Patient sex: M
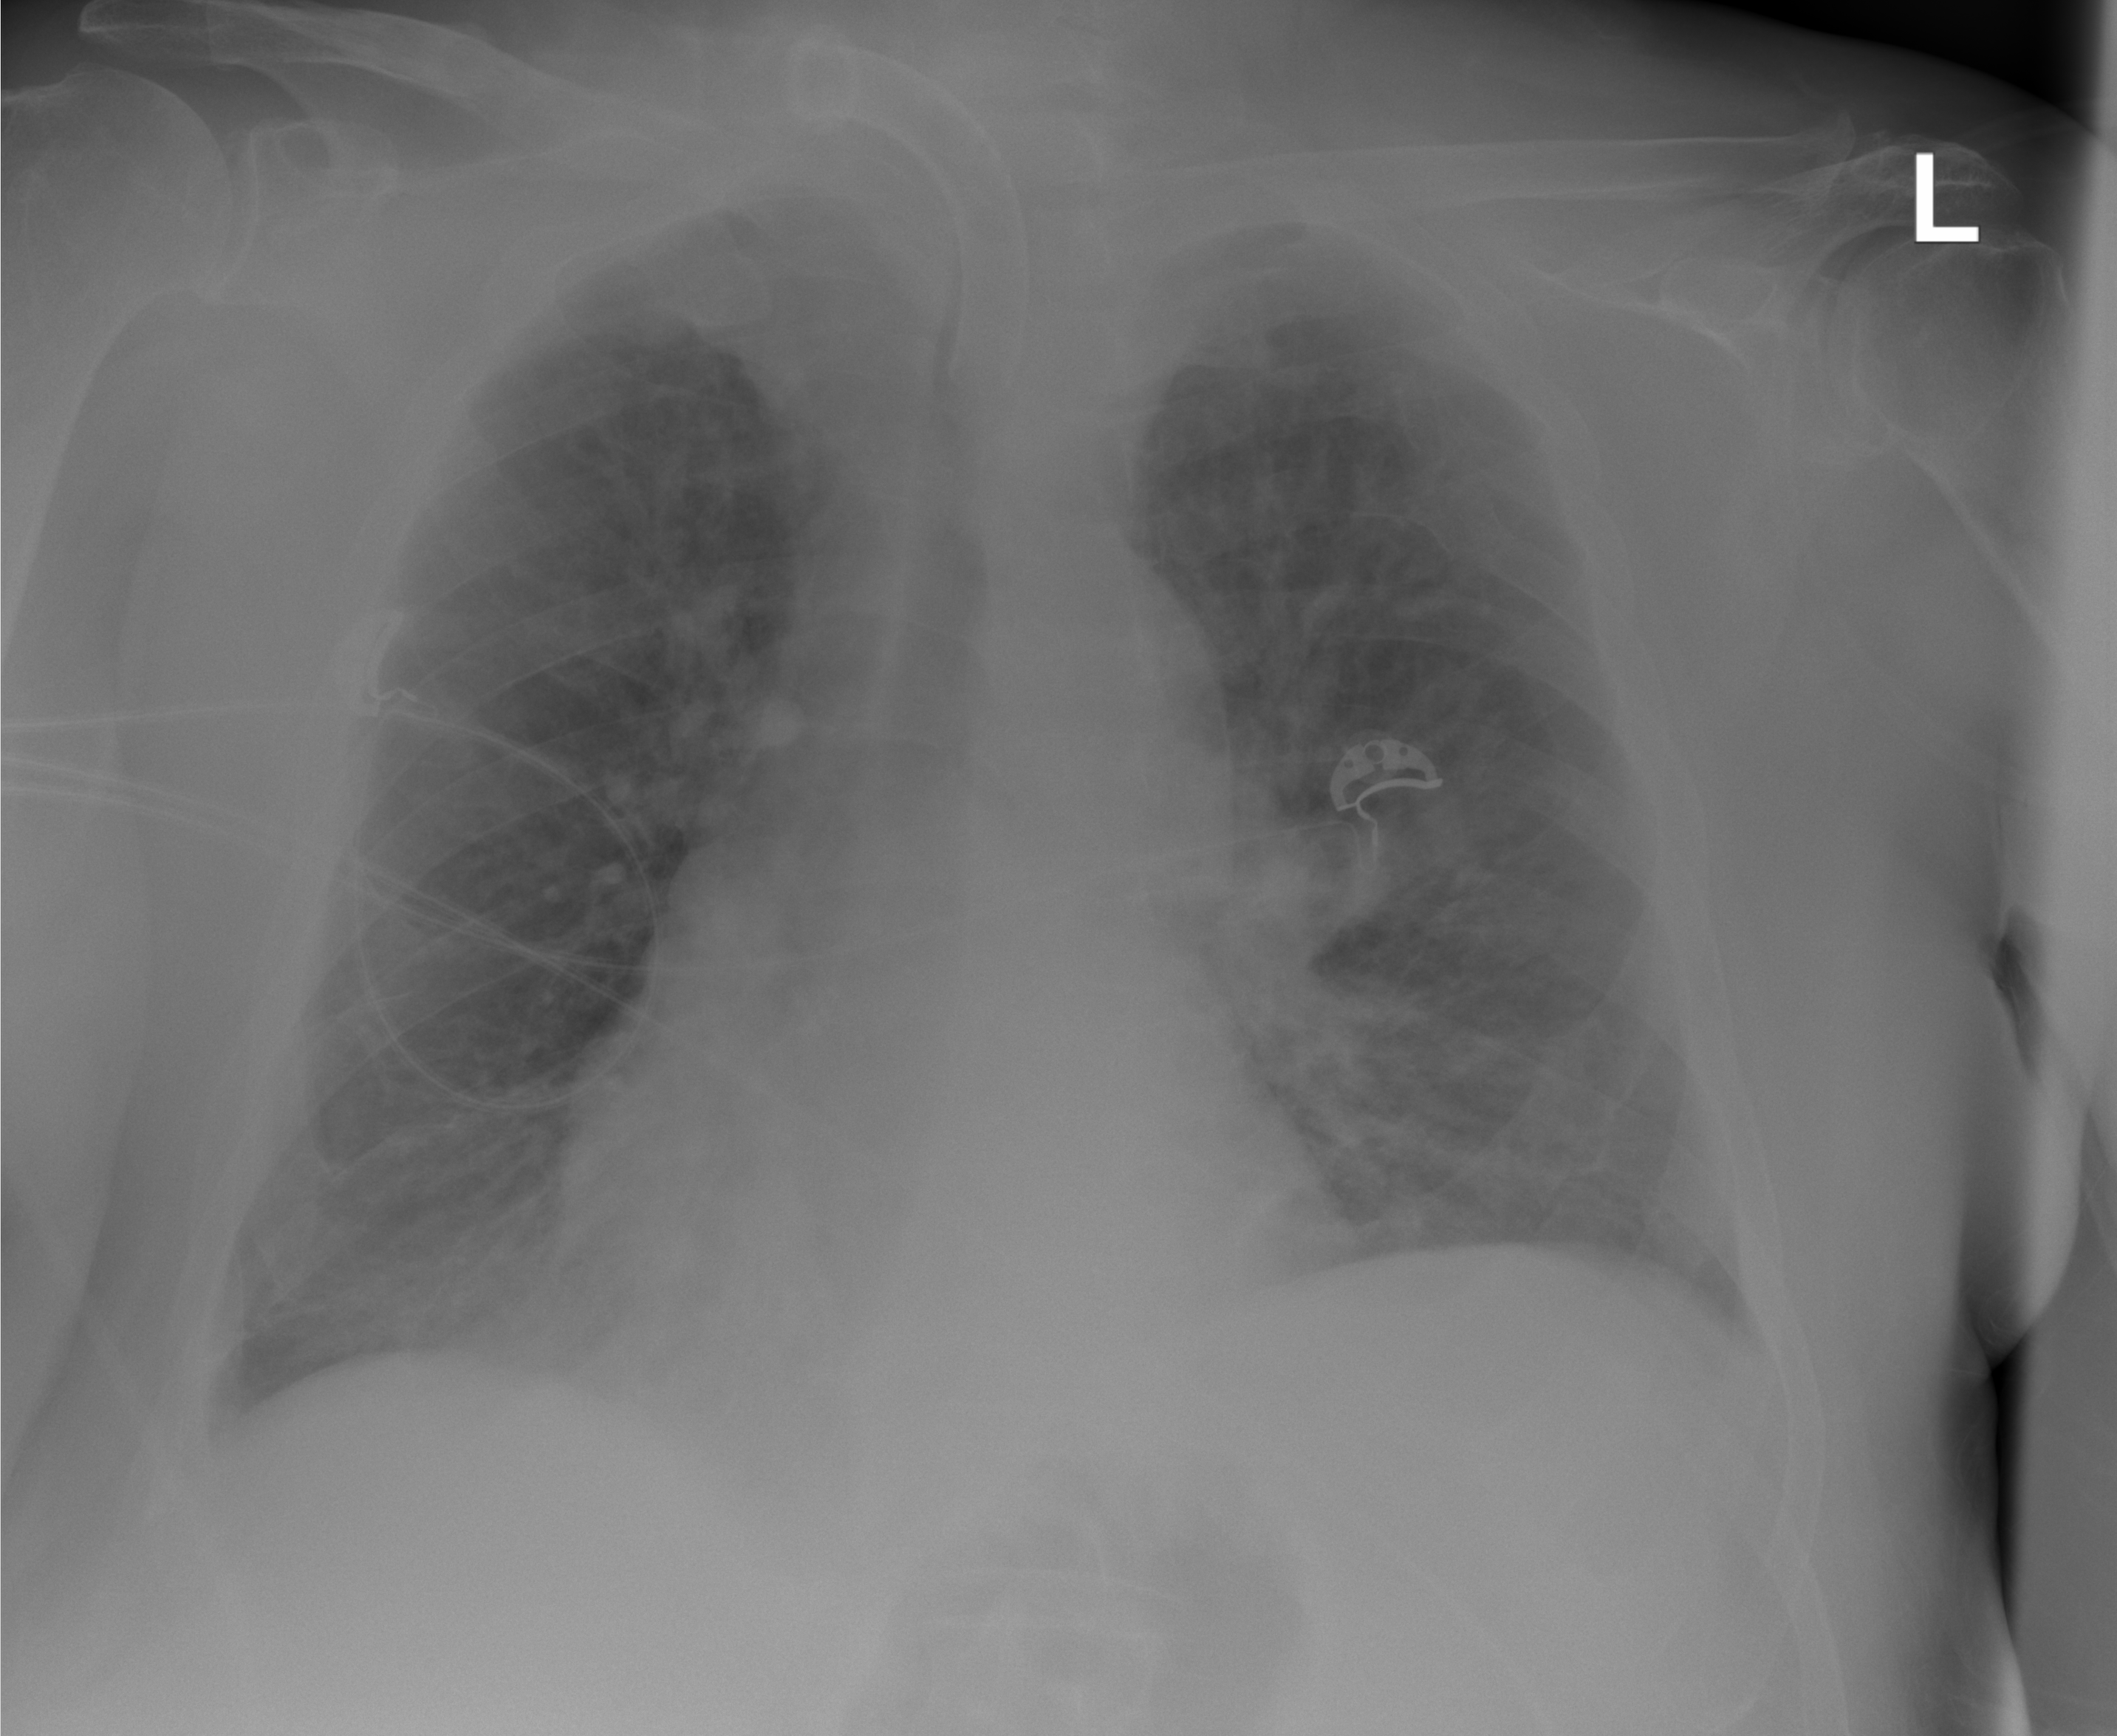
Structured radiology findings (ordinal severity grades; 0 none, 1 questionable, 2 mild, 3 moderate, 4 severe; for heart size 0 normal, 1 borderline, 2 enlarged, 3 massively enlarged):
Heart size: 0
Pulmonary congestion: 0
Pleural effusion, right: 0
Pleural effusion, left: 0
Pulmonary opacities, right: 0
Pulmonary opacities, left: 0
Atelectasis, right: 0
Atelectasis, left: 2